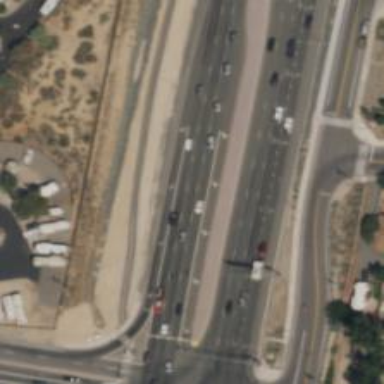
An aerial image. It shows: Asphalt trunk highway with separate sidewalk and cycle track. The road also functions as expressway.